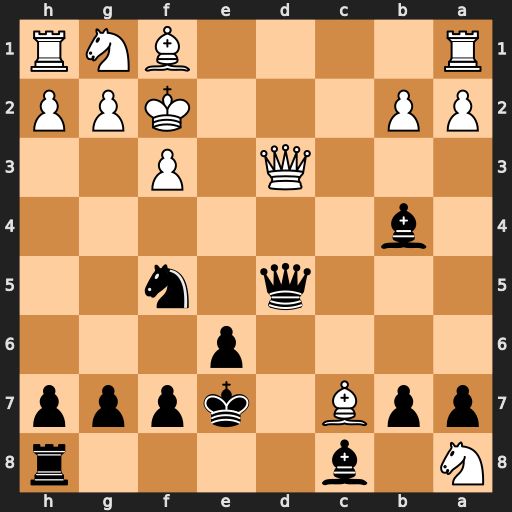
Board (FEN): N1b4r/ppB1kppp/4p3/3q1n2/1b6/3Q1P2/PP3KPP/R4BNR
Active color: b
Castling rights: -
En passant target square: -
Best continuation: Qc5+ Ke2 b6 a3 Ba6